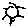
Label: sun